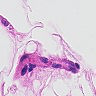
Metastatic tissue present: no